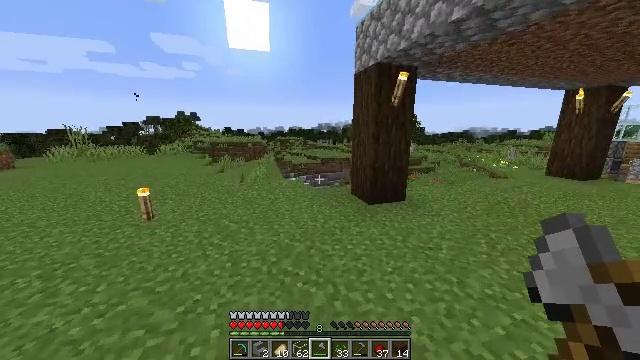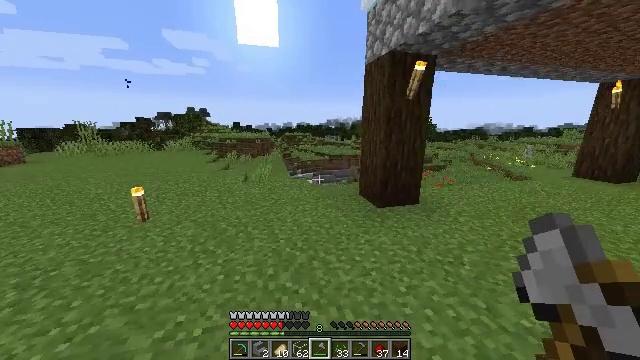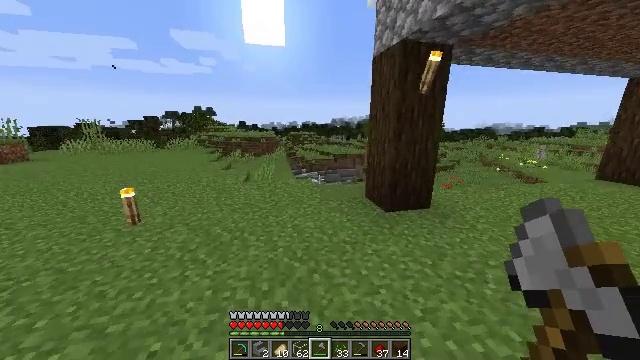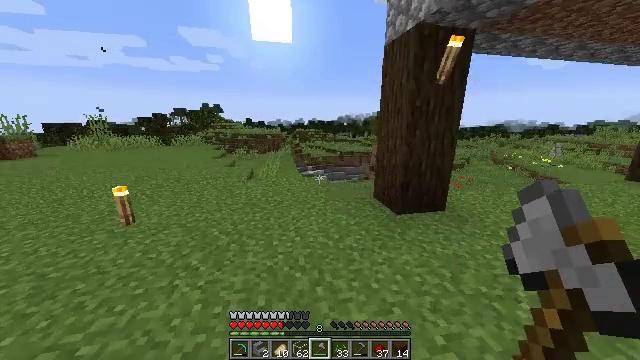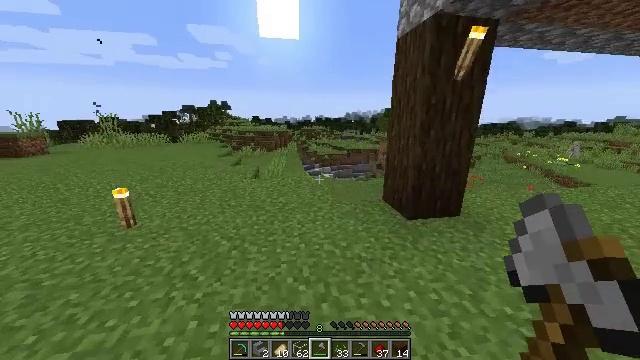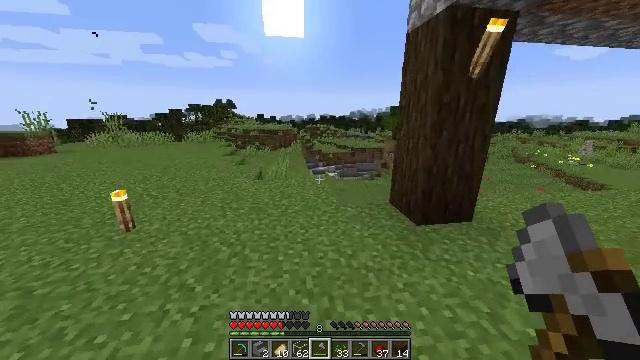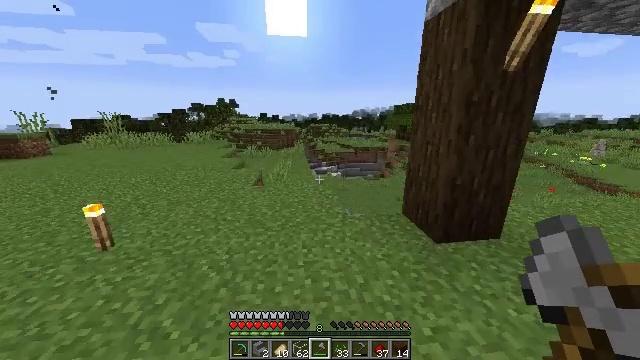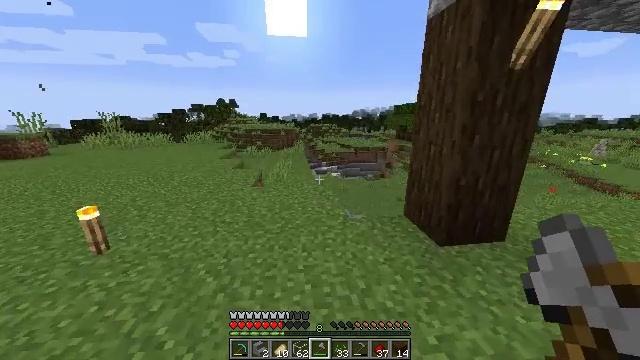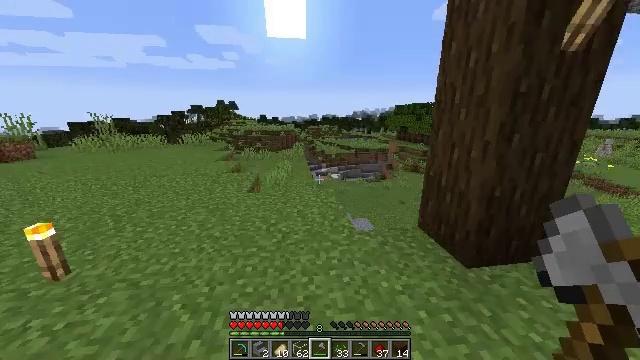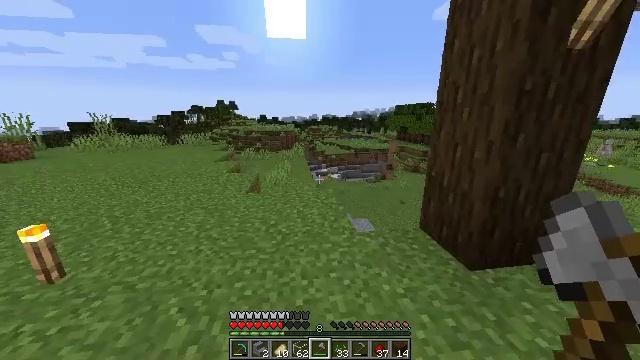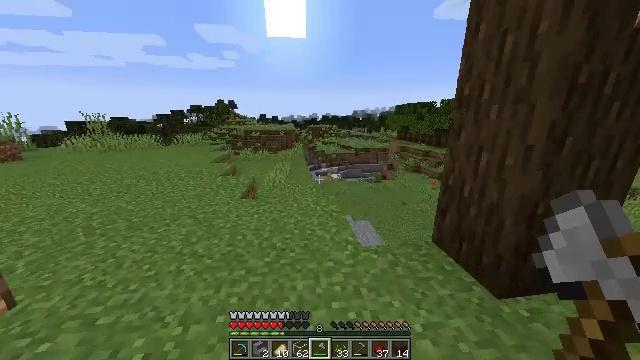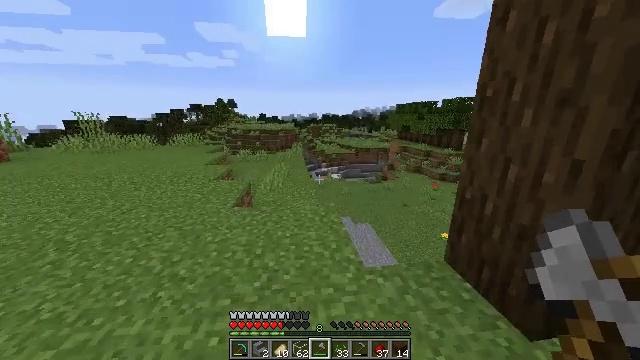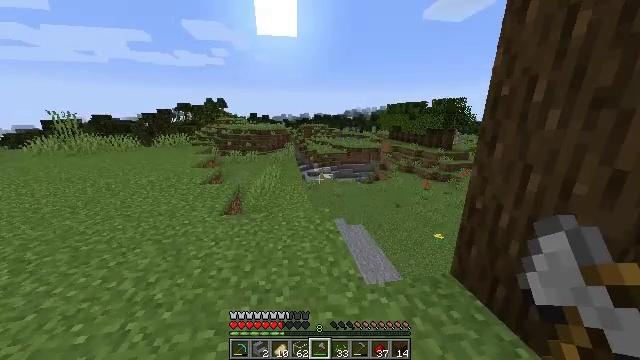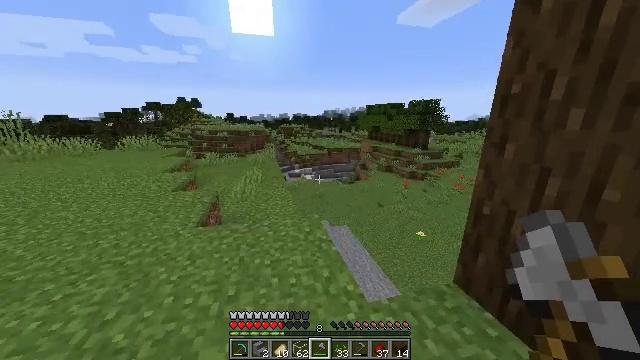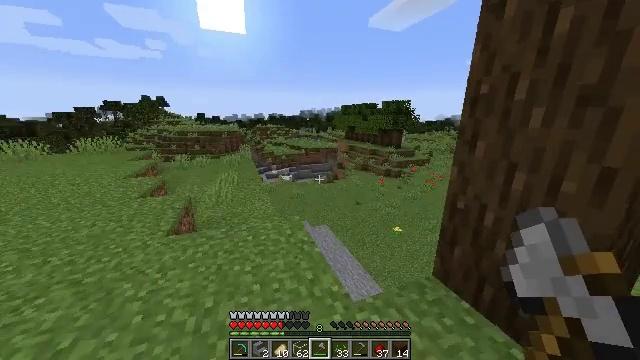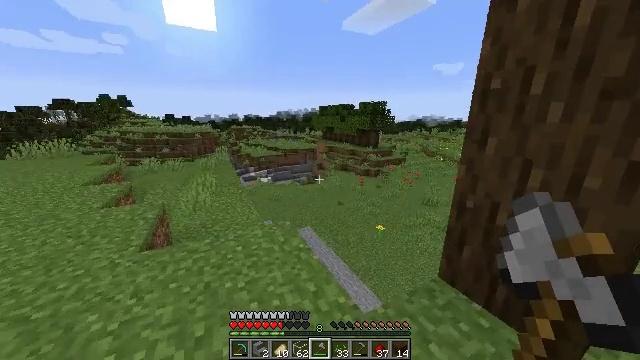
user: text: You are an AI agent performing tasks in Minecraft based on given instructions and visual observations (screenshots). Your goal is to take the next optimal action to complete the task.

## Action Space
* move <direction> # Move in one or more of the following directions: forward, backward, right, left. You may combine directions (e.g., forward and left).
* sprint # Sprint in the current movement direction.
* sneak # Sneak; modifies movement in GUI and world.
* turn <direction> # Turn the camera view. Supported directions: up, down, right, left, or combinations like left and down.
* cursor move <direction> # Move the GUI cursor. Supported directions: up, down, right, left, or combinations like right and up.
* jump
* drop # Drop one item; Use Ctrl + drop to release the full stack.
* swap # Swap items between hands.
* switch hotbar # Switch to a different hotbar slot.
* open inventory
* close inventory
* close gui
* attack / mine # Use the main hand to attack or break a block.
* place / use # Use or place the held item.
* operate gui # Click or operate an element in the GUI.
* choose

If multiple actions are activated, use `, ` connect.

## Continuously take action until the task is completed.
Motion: motion action
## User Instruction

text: Craft a dark oak trapdoor.
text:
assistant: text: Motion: move forward, turn left and down
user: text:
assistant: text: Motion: move forward, turn left
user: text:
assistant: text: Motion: move forward, sprint, turn left
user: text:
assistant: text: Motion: move forward, sprint, turn left
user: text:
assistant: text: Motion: move forward, sprint, turn left
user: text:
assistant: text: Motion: move forward, sprint
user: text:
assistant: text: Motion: move forward
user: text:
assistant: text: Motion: move forward
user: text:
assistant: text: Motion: move forward
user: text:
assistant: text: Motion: move forward
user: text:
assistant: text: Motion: move forward
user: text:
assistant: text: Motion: move forward and move left, turn right
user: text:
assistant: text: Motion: move forward and move left, turn right
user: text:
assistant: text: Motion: move forward and move left, turn right
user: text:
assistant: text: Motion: move left, turn right
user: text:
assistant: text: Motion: move left, turn right
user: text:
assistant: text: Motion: move left, turn right
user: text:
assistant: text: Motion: move left, turn right and up
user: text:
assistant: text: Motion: move left, turn right and up
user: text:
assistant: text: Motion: move left, turn right
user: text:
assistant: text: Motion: move left, turn right
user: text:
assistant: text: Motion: turn right
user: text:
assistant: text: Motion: turn left
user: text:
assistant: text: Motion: no_op
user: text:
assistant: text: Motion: no_op
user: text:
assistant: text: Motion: no_op
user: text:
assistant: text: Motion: no_op
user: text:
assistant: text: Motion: no_op
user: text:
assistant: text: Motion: no_op
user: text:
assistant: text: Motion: no_op